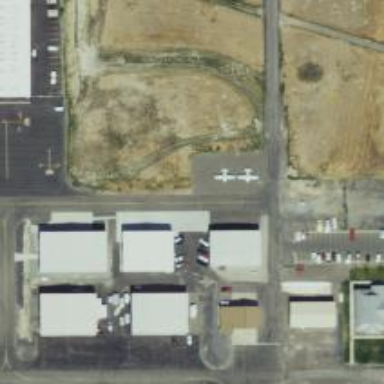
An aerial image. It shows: View of taxiway at the airport.